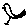
Label: bird